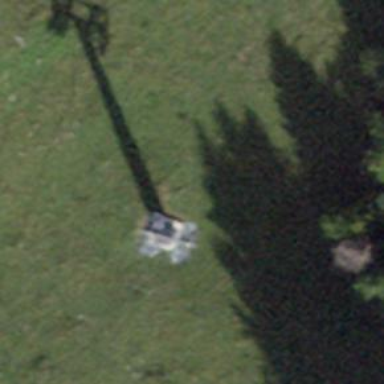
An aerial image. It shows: Pylon for aerialway.